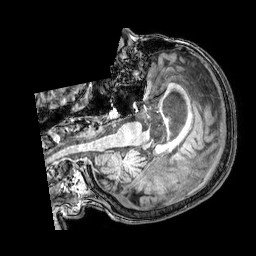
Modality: T1w
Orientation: axial
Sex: female
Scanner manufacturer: philips
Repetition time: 0.008366 s
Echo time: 0.00388 s